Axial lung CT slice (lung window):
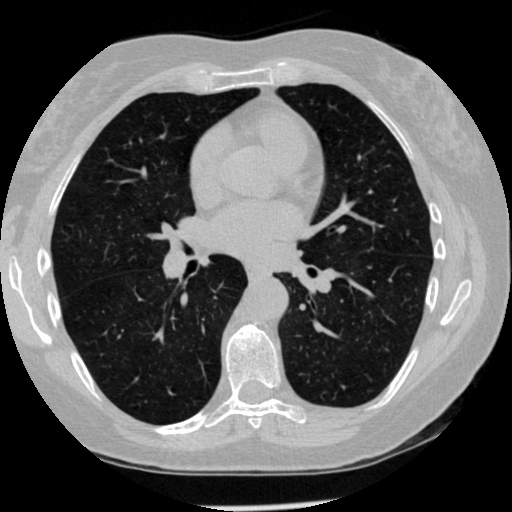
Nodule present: no